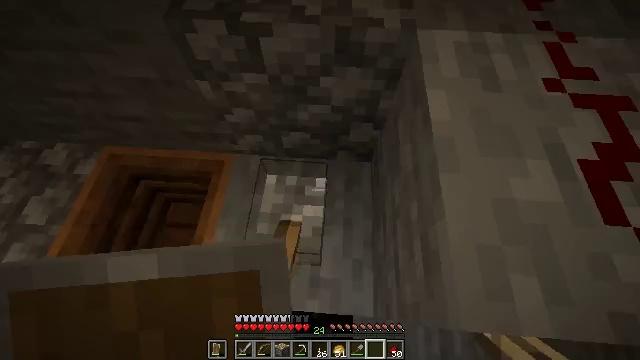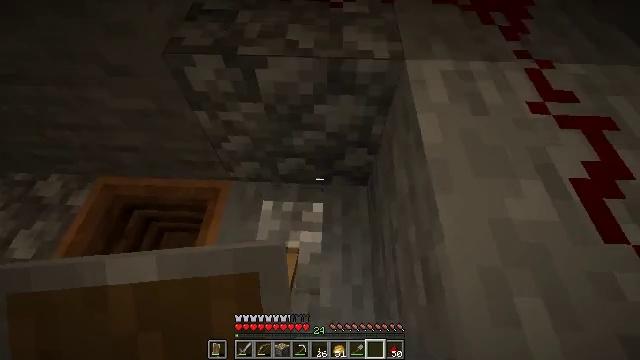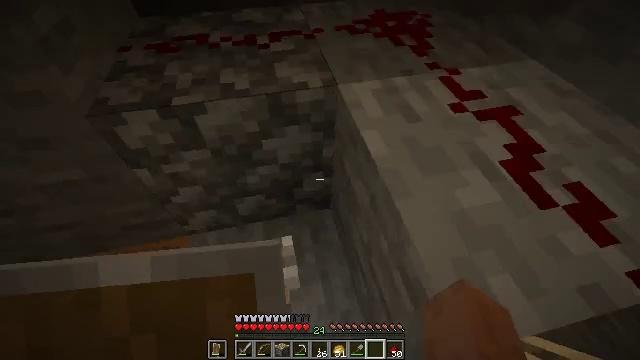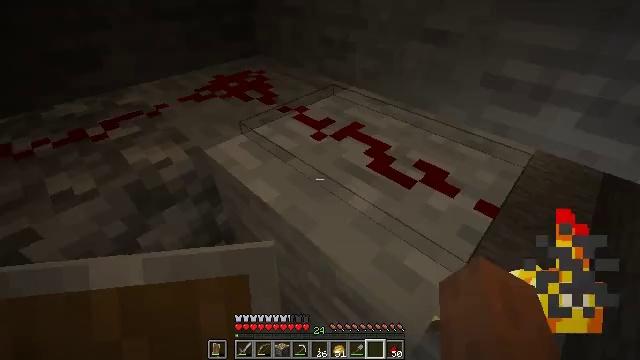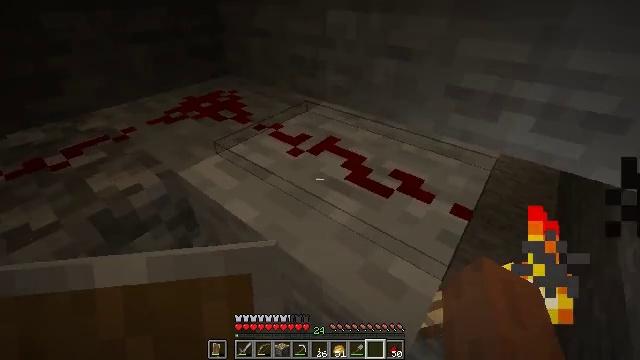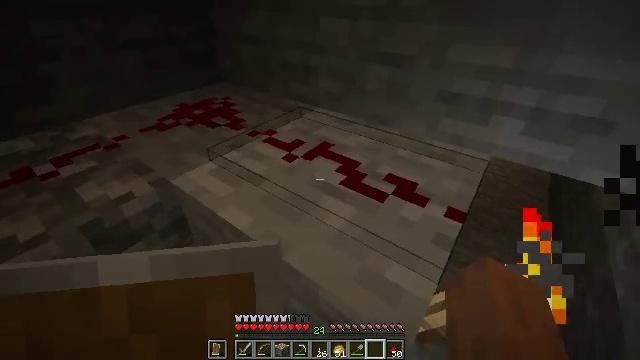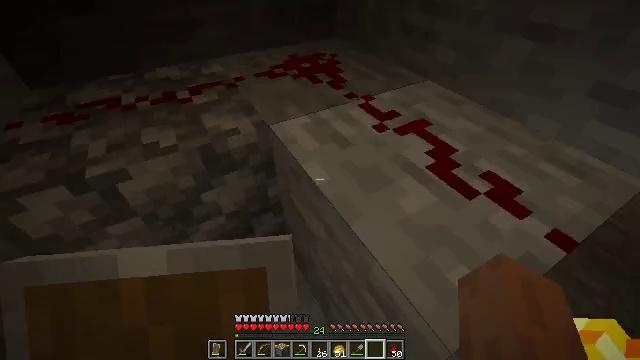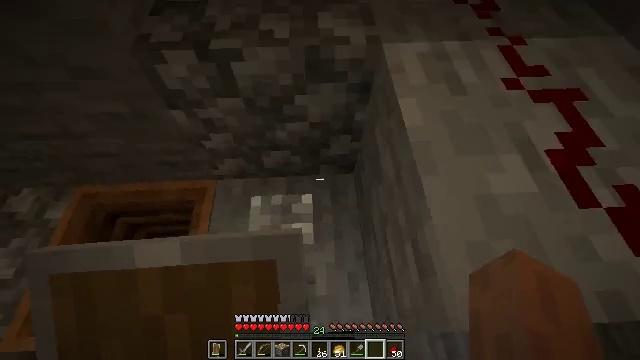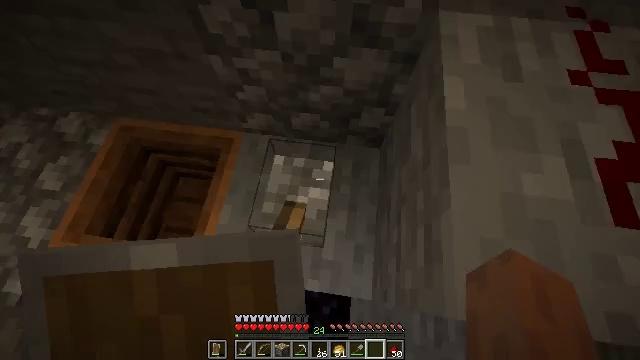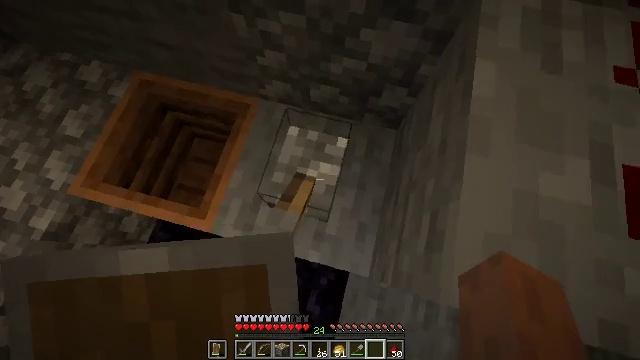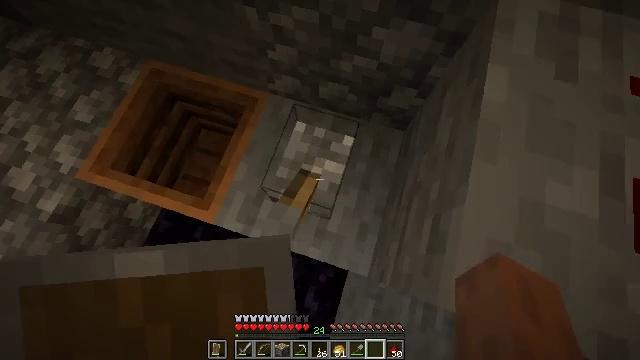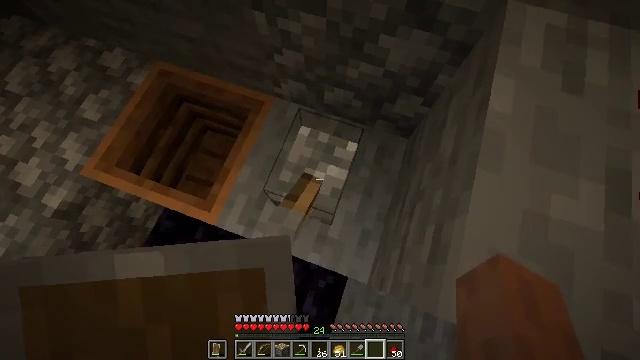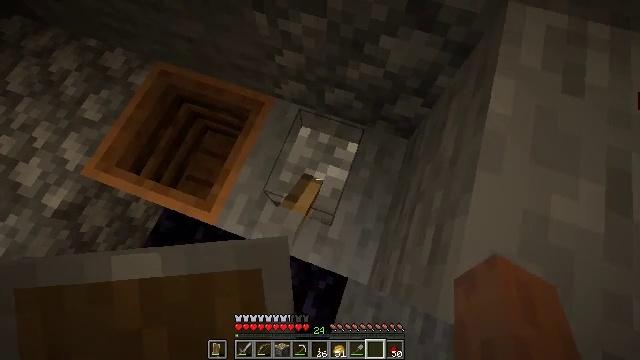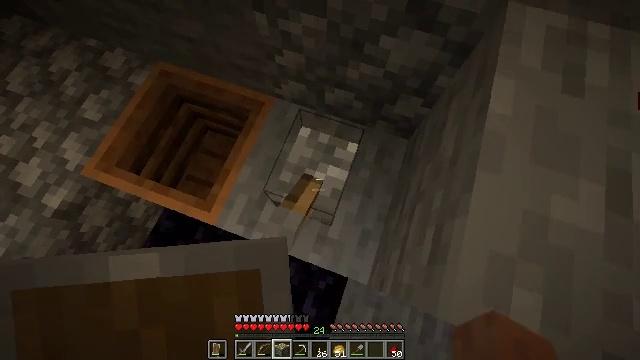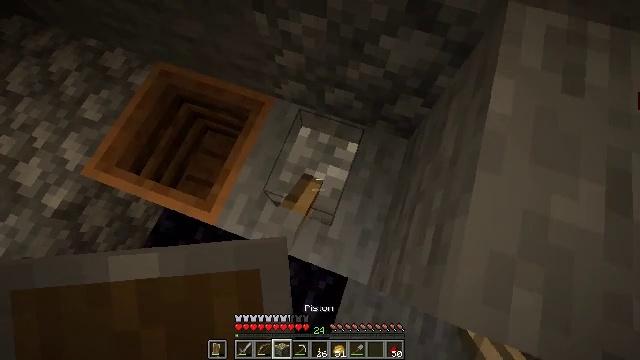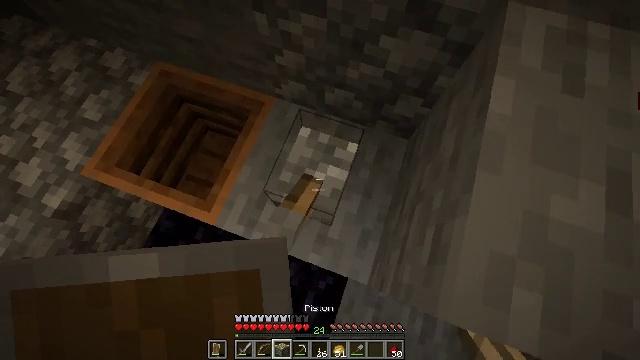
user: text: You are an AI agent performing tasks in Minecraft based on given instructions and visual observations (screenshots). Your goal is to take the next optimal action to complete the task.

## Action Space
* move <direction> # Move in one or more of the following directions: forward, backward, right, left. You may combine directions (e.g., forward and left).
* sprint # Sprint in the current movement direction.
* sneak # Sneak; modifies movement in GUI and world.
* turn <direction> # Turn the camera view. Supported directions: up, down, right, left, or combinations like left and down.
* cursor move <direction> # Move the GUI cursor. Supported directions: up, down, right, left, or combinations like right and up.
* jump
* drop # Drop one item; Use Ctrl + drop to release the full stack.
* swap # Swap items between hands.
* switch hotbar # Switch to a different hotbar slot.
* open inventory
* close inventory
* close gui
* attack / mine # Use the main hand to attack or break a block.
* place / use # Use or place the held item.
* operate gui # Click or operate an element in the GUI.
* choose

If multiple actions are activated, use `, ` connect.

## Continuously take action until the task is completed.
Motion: motion action
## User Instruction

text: Gather the lever into your inventory.
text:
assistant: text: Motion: turn right and up
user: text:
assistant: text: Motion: turn right and up
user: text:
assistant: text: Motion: turn right and up
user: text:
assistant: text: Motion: turn right and up
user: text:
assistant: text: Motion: turn right and up
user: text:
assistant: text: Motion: turn left and down
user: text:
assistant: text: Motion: turn left and down
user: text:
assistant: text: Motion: turn left and down
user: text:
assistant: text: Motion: turn left and down
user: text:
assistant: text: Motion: turn left
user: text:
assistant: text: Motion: turn left and up
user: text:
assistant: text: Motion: no_op
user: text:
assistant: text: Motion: switch to hotbar 3
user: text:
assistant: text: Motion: switch to hotbar 3
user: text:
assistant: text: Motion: no_op
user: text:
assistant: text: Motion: no_op
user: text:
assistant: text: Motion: no_op
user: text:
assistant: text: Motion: no_op
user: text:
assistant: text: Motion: switch to hotbar 4
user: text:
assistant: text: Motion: switch to hotbar 4
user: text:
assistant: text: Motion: switch to hotbar 2
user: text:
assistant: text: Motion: switch to hotbar 2
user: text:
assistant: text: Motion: no_op
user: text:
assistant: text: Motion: no_op
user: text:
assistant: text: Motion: no_op
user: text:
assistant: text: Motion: attack / mine
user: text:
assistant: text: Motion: attack / mine
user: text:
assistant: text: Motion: attack / mine
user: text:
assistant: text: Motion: attack / mine
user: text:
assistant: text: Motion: attack / mine